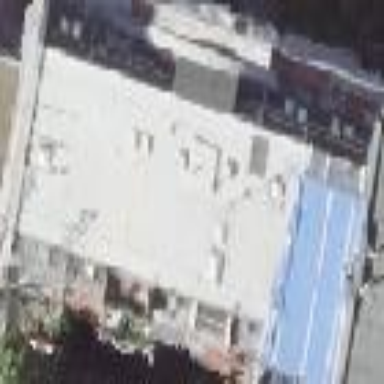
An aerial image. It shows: Saltbox-roofed apartment building.